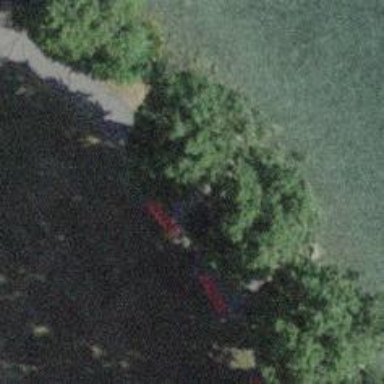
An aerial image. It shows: Red bench.